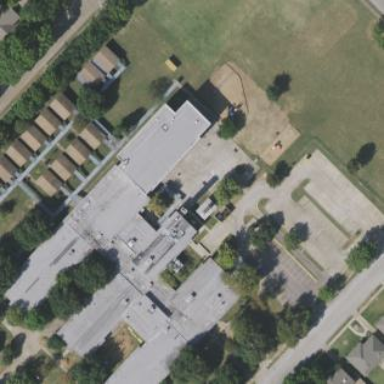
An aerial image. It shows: School.